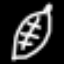
Label: leaf